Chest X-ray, AP view. Patient: 63 years old, sex M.
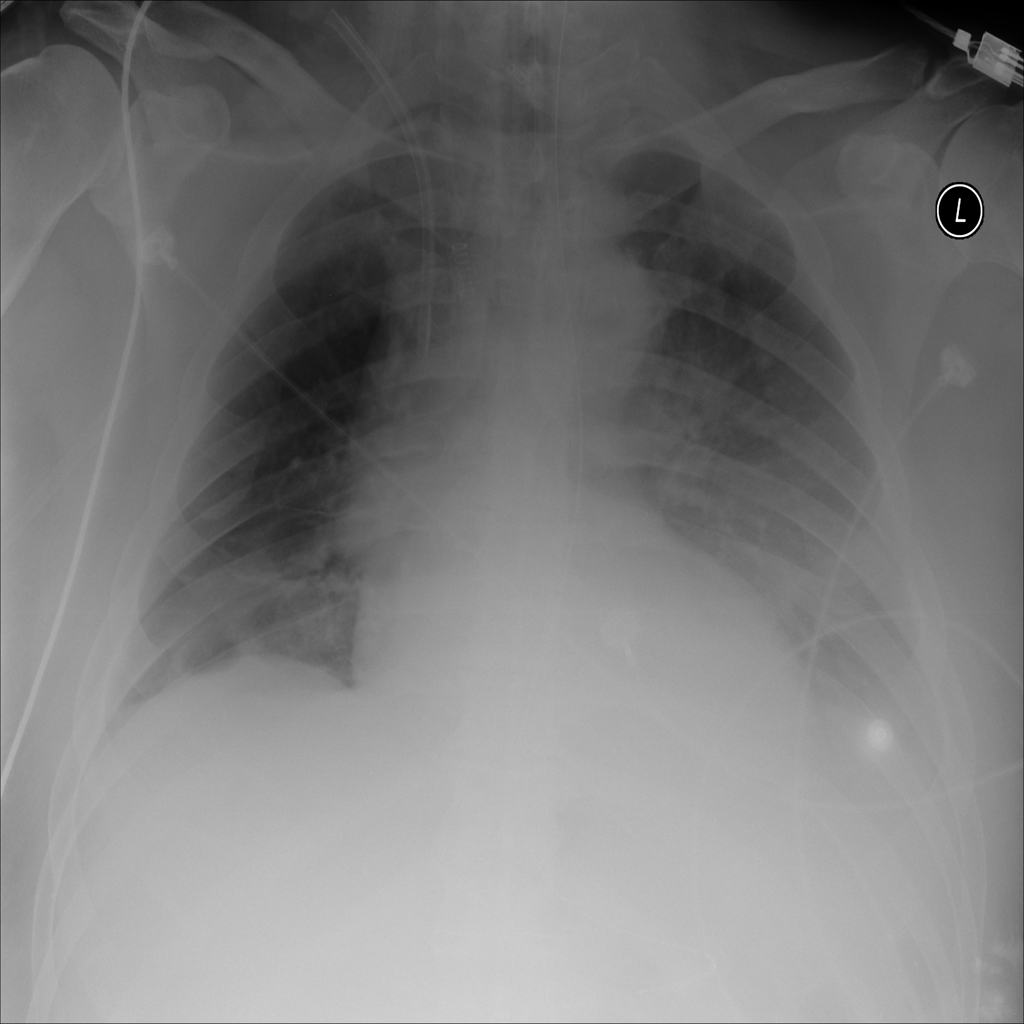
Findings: Effusion